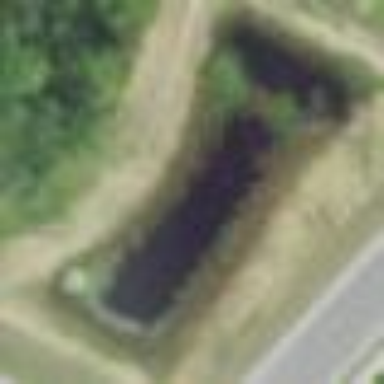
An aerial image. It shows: Stormwater basin with natural water.